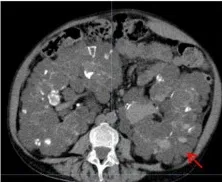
Pedigree diagram, sequencing and abdominal CT scan result of proband C. A heterozygous missense mutation (c.4798A > G). Of the PKD1 gene in the proband (II-2) and affected family member (III-1). The mutation sites were indicated by a red arrows in panels (B,C).
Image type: radiology (ct)